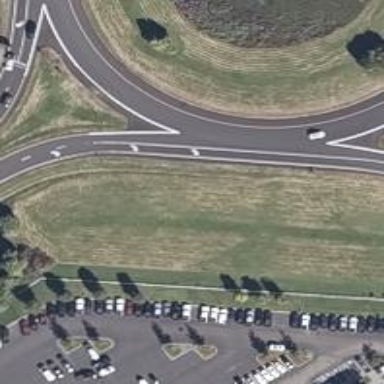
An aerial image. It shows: Roundabout on trunk highway with asphalt surface. The road is expressway.